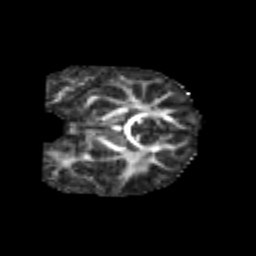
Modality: FA
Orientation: coronal
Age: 6
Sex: male
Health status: healthy